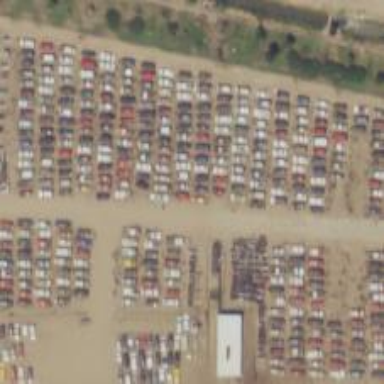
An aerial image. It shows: Industrial area designated as scrap yard.